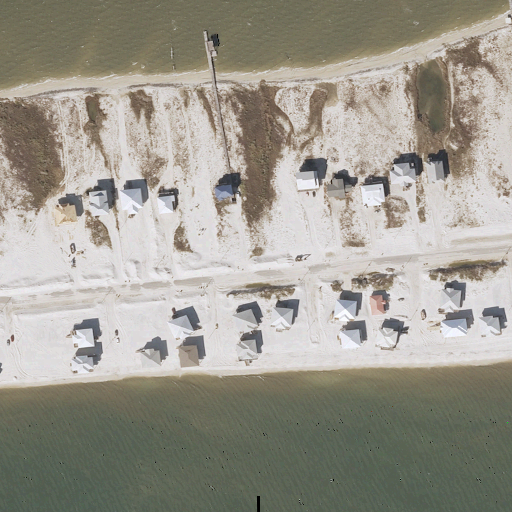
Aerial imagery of island in Alabama named Dauphin Island containing medium intensity development, open water, barren land, high intensity development, and grassland